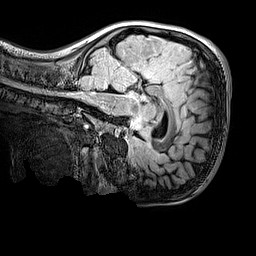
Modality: FLAIR
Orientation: sagittal
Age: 11
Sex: male
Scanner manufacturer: siemens
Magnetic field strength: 3 T
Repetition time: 5 s
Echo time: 0.388 s